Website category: book
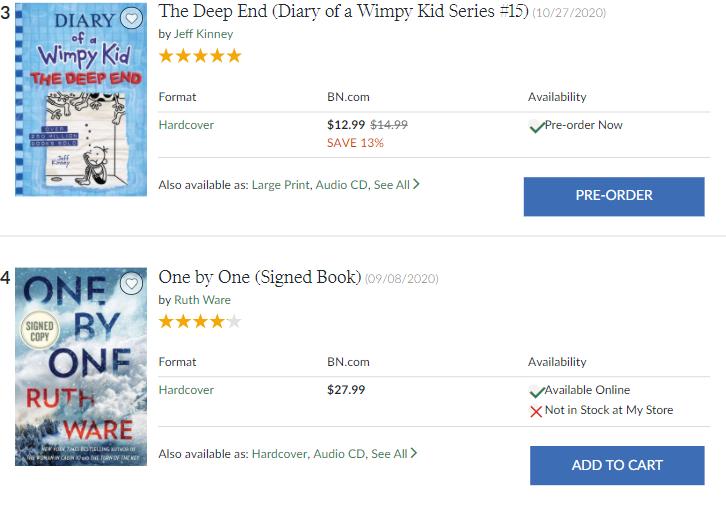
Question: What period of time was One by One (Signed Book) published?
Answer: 09/08/2020

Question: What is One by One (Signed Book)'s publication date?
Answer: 09/08/2020

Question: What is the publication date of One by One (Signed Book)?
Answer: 09/08/2020

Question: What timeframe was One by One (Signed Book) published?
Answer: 09/08/2020

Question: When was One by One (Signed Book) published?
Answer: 09/08/2020

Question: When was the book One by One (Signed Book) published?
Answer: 09/08/2020

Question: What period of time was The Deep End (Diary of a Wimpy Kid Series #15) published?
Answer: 10/27/2020

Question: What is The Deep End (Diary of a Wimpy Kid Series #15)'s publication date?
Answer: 10/27/2020

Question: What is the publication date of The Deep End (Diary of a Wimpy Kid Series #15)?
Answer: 10/27/2020

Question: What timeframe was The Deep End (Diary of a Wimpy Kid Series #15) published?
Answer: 10/27/2020

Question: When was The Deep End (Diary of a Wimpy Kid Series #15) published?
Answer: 10/27/2020

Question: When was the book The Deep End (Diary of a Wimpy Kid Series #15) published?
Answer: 10/27/2020

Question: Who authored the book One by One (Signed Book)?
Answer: Ruth Ware

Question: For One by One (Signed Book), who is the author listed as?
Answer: Ruth Ware

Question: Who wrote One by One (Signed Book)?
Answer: Ruth Ware

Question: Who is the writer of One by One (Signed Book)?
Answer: Ruth Ware

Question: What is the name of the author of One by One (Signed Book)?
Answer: Ruth Ware

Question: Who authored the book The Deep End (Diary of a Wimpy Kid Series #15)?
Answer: Jeff Kinney

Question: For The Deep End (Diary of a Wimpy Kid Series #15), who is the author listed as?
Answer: Jeff Kinney

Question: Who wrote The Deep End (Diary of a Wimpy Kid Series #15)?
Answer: Jeff Kinney

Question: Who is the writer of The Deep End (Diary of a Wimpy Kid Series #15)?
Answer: Jeff Kinney

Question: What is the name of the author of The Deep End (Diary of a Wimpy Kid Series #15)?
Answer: Jeff Kinney

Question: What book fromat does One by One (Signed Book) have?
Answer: Hardcover

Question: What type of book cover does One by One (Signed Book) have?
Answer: Hardcover

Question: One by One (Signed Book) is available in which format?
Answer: Hardcover

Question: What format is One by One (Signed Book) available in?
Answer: Hardcover

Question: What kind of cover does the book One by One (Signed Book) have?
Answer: Hardcover

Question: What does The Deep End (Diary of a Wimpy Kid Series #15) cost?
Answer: $12.99

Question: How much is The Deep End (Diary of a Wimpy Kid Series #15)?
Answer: $12.99

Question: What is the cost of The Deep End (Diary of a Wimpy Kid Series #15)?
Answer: $12.99

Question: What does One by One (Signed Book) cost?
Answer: $27.99

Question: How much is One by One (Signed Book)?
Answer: $27.99

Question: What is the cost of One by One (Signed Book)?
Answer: $27.99

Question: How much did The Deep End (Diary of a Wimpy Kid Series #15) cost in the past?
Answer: $14.99

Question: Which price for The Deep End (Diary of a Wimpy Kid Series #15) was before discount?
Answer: $14.99

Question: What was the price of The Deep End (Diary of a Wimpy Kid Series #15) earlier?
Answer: $14.99

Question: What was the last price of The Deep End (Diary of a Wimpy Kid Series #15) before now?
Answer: $14.99

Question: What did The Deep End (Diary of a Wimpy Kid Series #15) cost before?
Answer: $14.99

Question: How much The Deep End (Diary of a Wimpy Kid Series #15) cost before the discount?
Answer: $14.99

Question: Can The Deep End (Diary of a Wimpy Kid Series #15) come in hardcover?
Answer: no

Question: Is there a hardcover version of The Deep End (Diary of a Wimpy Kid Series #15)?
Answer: no

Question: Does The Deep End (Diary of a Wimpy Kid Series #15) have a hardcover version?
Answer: no

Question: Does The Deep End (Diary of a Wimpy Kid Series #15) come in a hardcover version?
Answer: no

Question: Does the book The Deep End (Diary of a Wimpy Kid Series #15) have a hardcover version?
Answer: no

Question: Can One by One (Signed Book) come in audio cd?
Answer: yes

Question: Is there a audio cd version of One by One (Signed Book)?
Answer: yes

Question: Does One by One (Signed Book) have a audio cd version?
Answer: yes

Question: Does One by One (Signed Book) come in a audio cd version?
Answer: yes

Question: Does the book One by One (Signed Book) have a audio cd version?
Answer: yes

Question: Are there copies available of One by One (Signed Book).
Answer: yes

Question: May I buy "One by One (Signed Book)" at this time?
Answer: yes

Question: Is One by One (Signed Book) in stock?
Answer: yes

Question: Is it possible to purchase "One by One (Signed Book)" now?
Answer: yes

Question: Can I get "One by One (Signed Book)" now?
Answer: yes

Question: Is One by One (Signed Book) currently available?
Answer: yes

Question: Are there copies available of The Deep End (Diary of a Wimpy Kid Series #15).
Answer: no

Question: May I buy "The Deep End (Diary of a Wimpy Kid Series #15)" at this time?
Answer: no

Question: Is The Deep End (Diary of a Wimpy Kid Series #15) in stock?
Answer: no

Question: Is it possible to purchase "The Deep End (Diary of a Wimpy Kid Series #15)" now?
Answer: no

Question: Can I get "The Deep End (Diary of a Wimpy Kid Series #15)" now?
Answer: no

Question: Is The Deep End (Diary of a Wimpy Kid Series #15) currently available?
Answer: no

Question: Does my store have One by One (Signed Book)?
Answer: no

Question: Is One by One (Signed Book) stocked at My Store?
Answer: no

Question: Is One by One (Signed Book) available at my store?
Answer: no